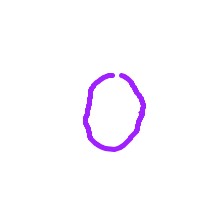
Shape: circle